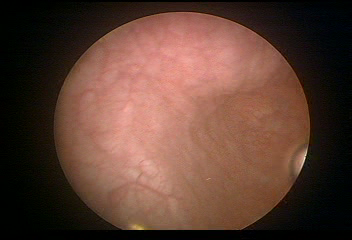
Modality: WLC
Class: Normal mucosa
Bladder cancer association: No